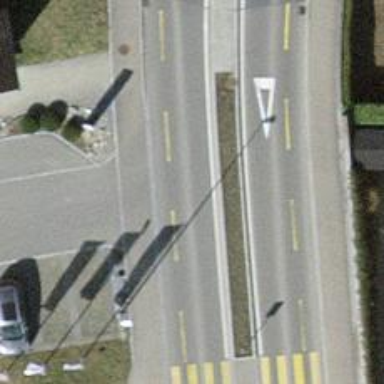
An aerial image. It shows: Secondary road with asphalt surface and dedicated cycle lane.